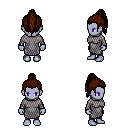
a pixel art fantasy rpg character, female body template, dark elf, purple skin, chain mail, magenta pants, brown long topknot hairstyle, four views (front, back, left, right), 2x2 character sprite sheet, small pixel art, hard edges, no anti-aliasing